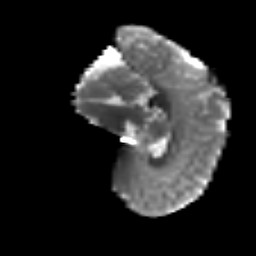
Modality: T2w
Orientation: sagittal
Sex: male
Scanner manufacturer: siemens
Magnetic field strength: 3 T
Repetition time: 5 s
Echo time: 0.071 s